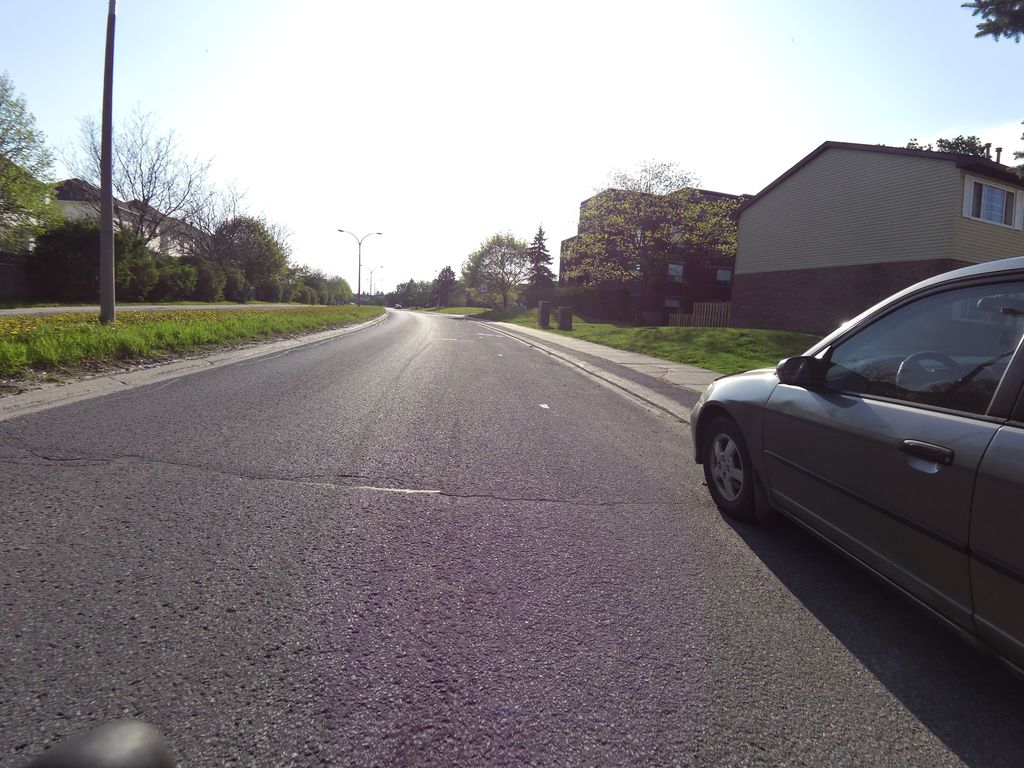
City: ottawa-gatineau